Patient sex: F
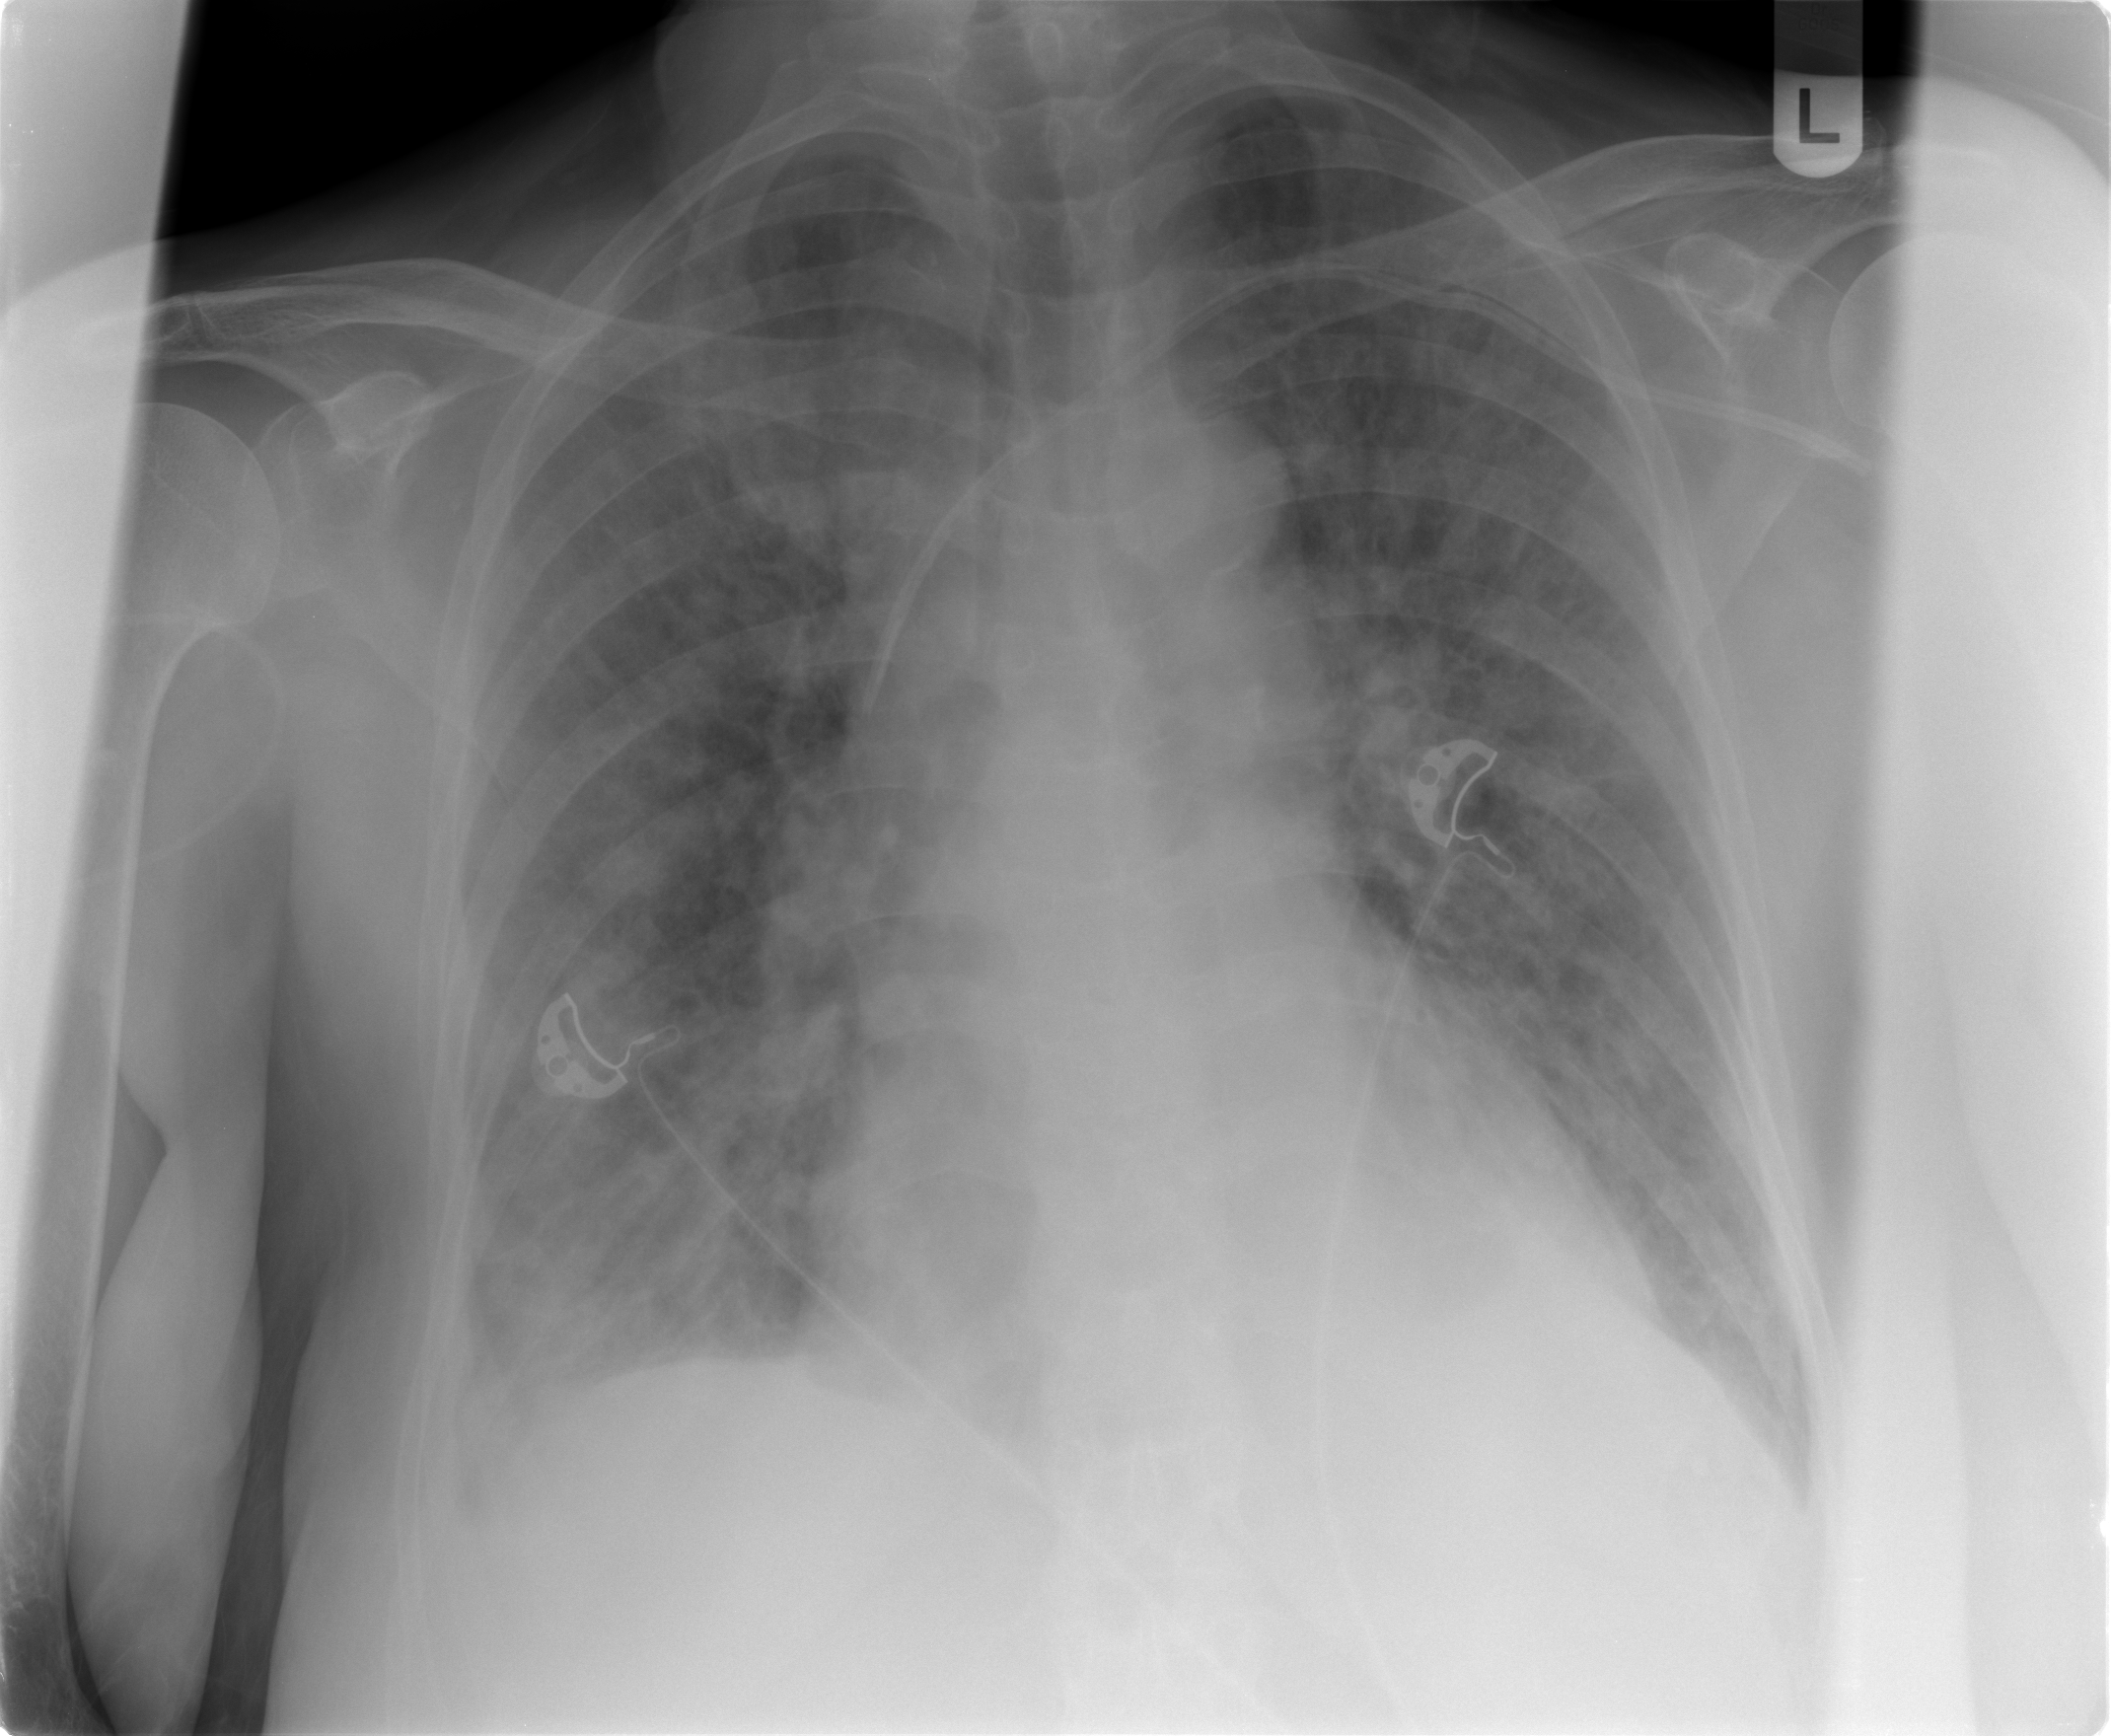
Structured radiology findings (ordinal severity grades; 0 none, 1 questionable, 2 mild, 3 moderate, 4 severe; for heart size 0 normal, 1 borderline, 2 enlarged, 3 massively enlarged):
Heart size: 1
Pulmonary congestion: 2
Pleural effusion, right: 1
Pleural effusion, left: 1
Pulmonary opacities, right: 3
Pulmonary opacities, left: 3
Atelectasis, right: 2
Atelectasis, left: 2